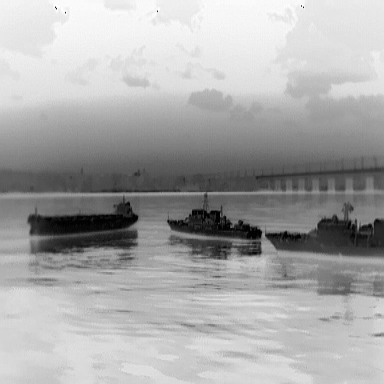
There are two warships in the infrared image.